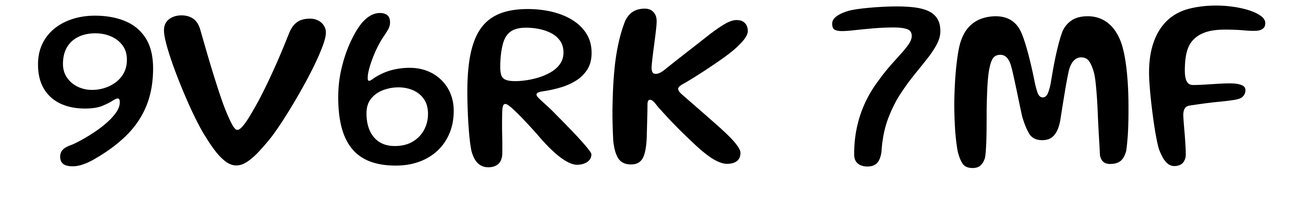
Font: Gluten_Regular